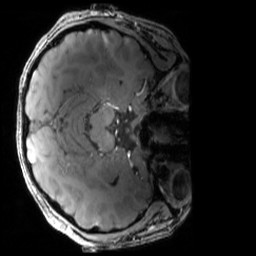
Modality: MP2RAGE
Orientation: axial
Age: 21
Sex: female
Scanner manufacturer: siemens
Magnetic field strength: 6.98 T
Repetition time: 6 s
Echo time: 0.00283 s